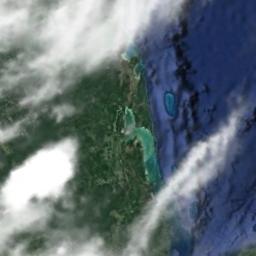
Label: cloud